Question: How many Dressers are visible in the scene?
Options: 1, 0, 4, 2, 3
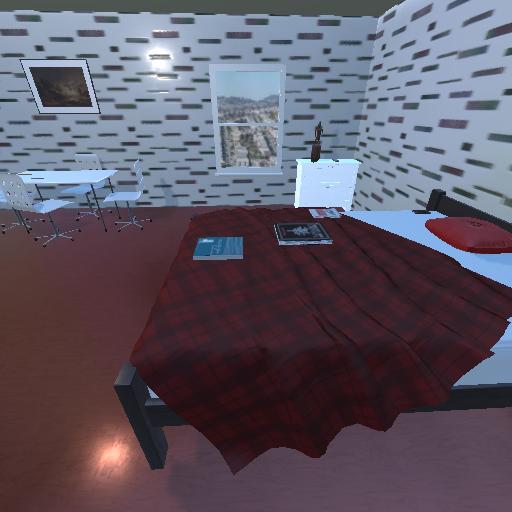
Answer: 1